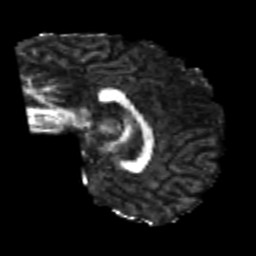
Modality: FA
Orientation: sagittal
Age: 25
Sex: male
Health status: healthy
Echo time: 0.074 s